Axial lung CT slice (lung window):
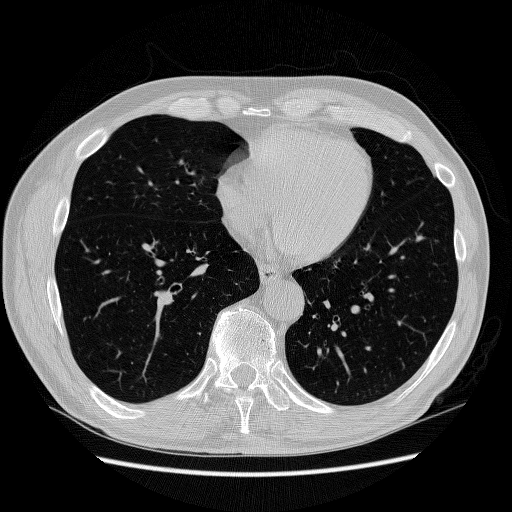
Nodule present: no